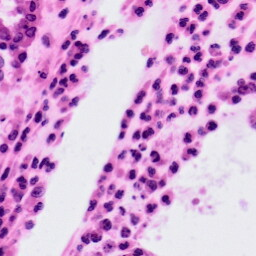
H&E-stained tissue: Colon